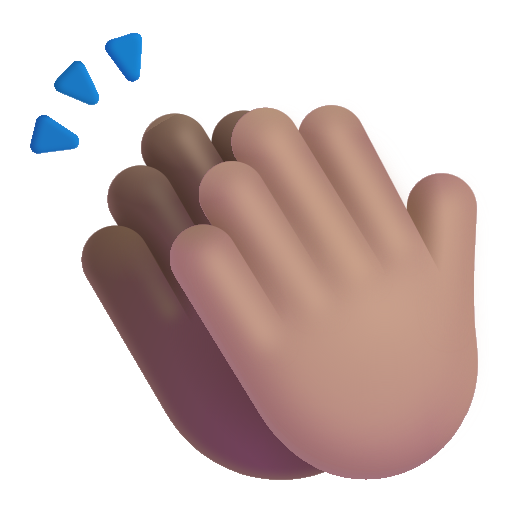
clapping hands color